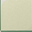
Piece: xx